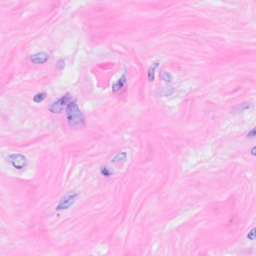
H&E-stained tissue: Breast